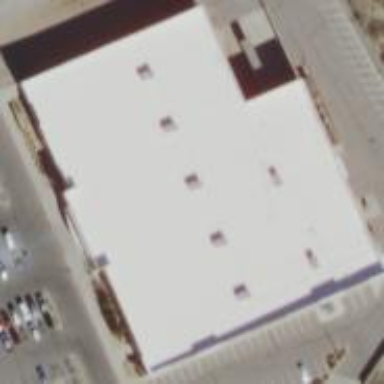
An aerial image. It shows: Department store building.